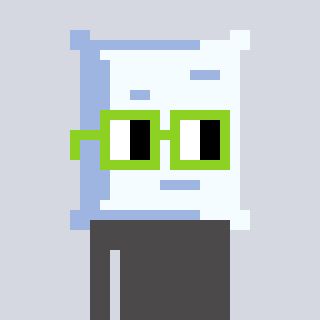
a pixel art character with square light green glasses, a pillow-shaped head and a grayscale-colored body on a cool background